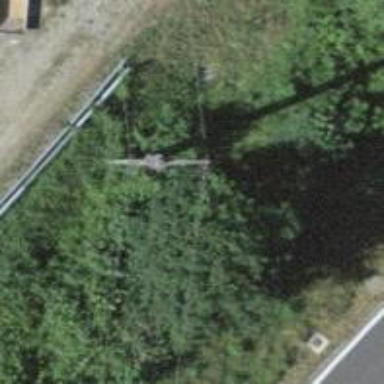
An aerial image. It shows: Concrete power pole.